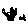
Label: cat